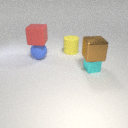
large yellow rubber cylinder to the left of small cyan metal cube